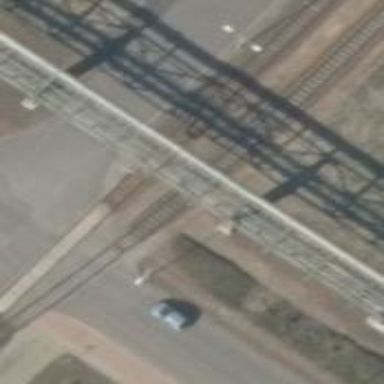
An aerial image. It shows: Railway yard used for servicing trains.